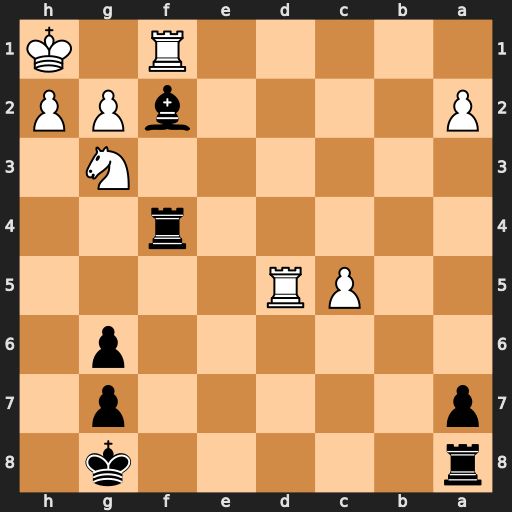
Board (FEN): r5k1/p5p1/6p1/2PR4/5r2/6N1/P4bPP/5R1K
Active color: b
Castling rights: -
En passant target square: -
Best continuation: Bxg3 Rxf4 Bxf4